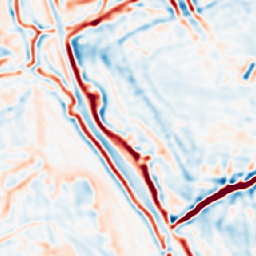
Category: multiscale
Decomposition family: log
Decomposition parameters: sigma: 3
Upsampling method: nearest
Upsampling parameters: scale: 4
Upsampling scale: 4